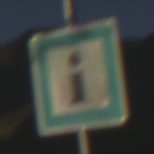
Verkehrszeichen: Informationsstelle
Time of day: SunriseSunset
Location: Outdoor (Nature)
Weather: Clear
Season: NotSpecified
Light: Natural